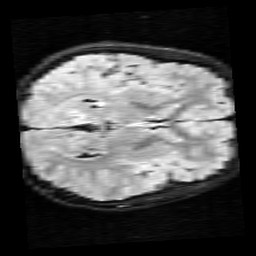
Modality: FLAIR
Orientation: axial
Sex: female
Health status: ill
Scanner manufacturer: siemens
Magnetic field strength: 3 T
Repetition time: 9.99 s
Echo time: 0.105 s